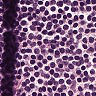
Metastatic tissue present: no